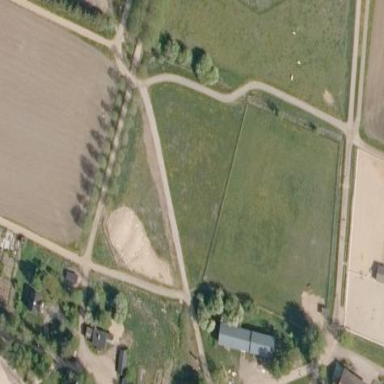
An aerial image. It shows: Fence surrounding area used for animal keeping.